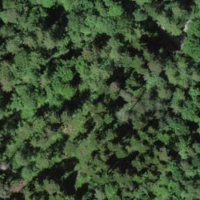
EUNIS habitat code: 44
Species observed at this site:
Corylus avellana
Geranium robertianum